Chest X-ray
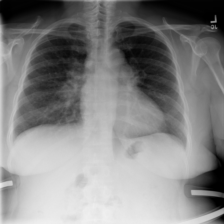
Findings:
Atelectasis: negative
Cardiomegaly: negative
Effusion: negative
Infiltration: negative
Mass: negative
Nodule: negative
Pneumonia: negative
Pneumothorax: negative
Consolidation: negative
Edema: negative
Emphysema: negative
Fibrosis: negative
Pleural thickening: negative
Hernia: negative